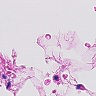
Metastatic tissue present: no